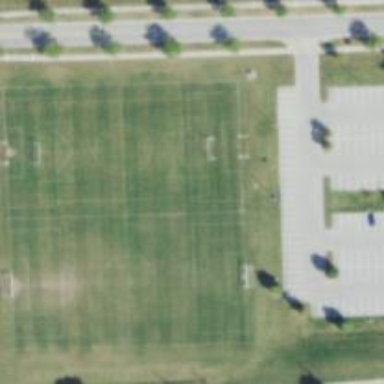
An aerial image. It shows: Soccer pitch for leisure land activities.